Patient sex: M
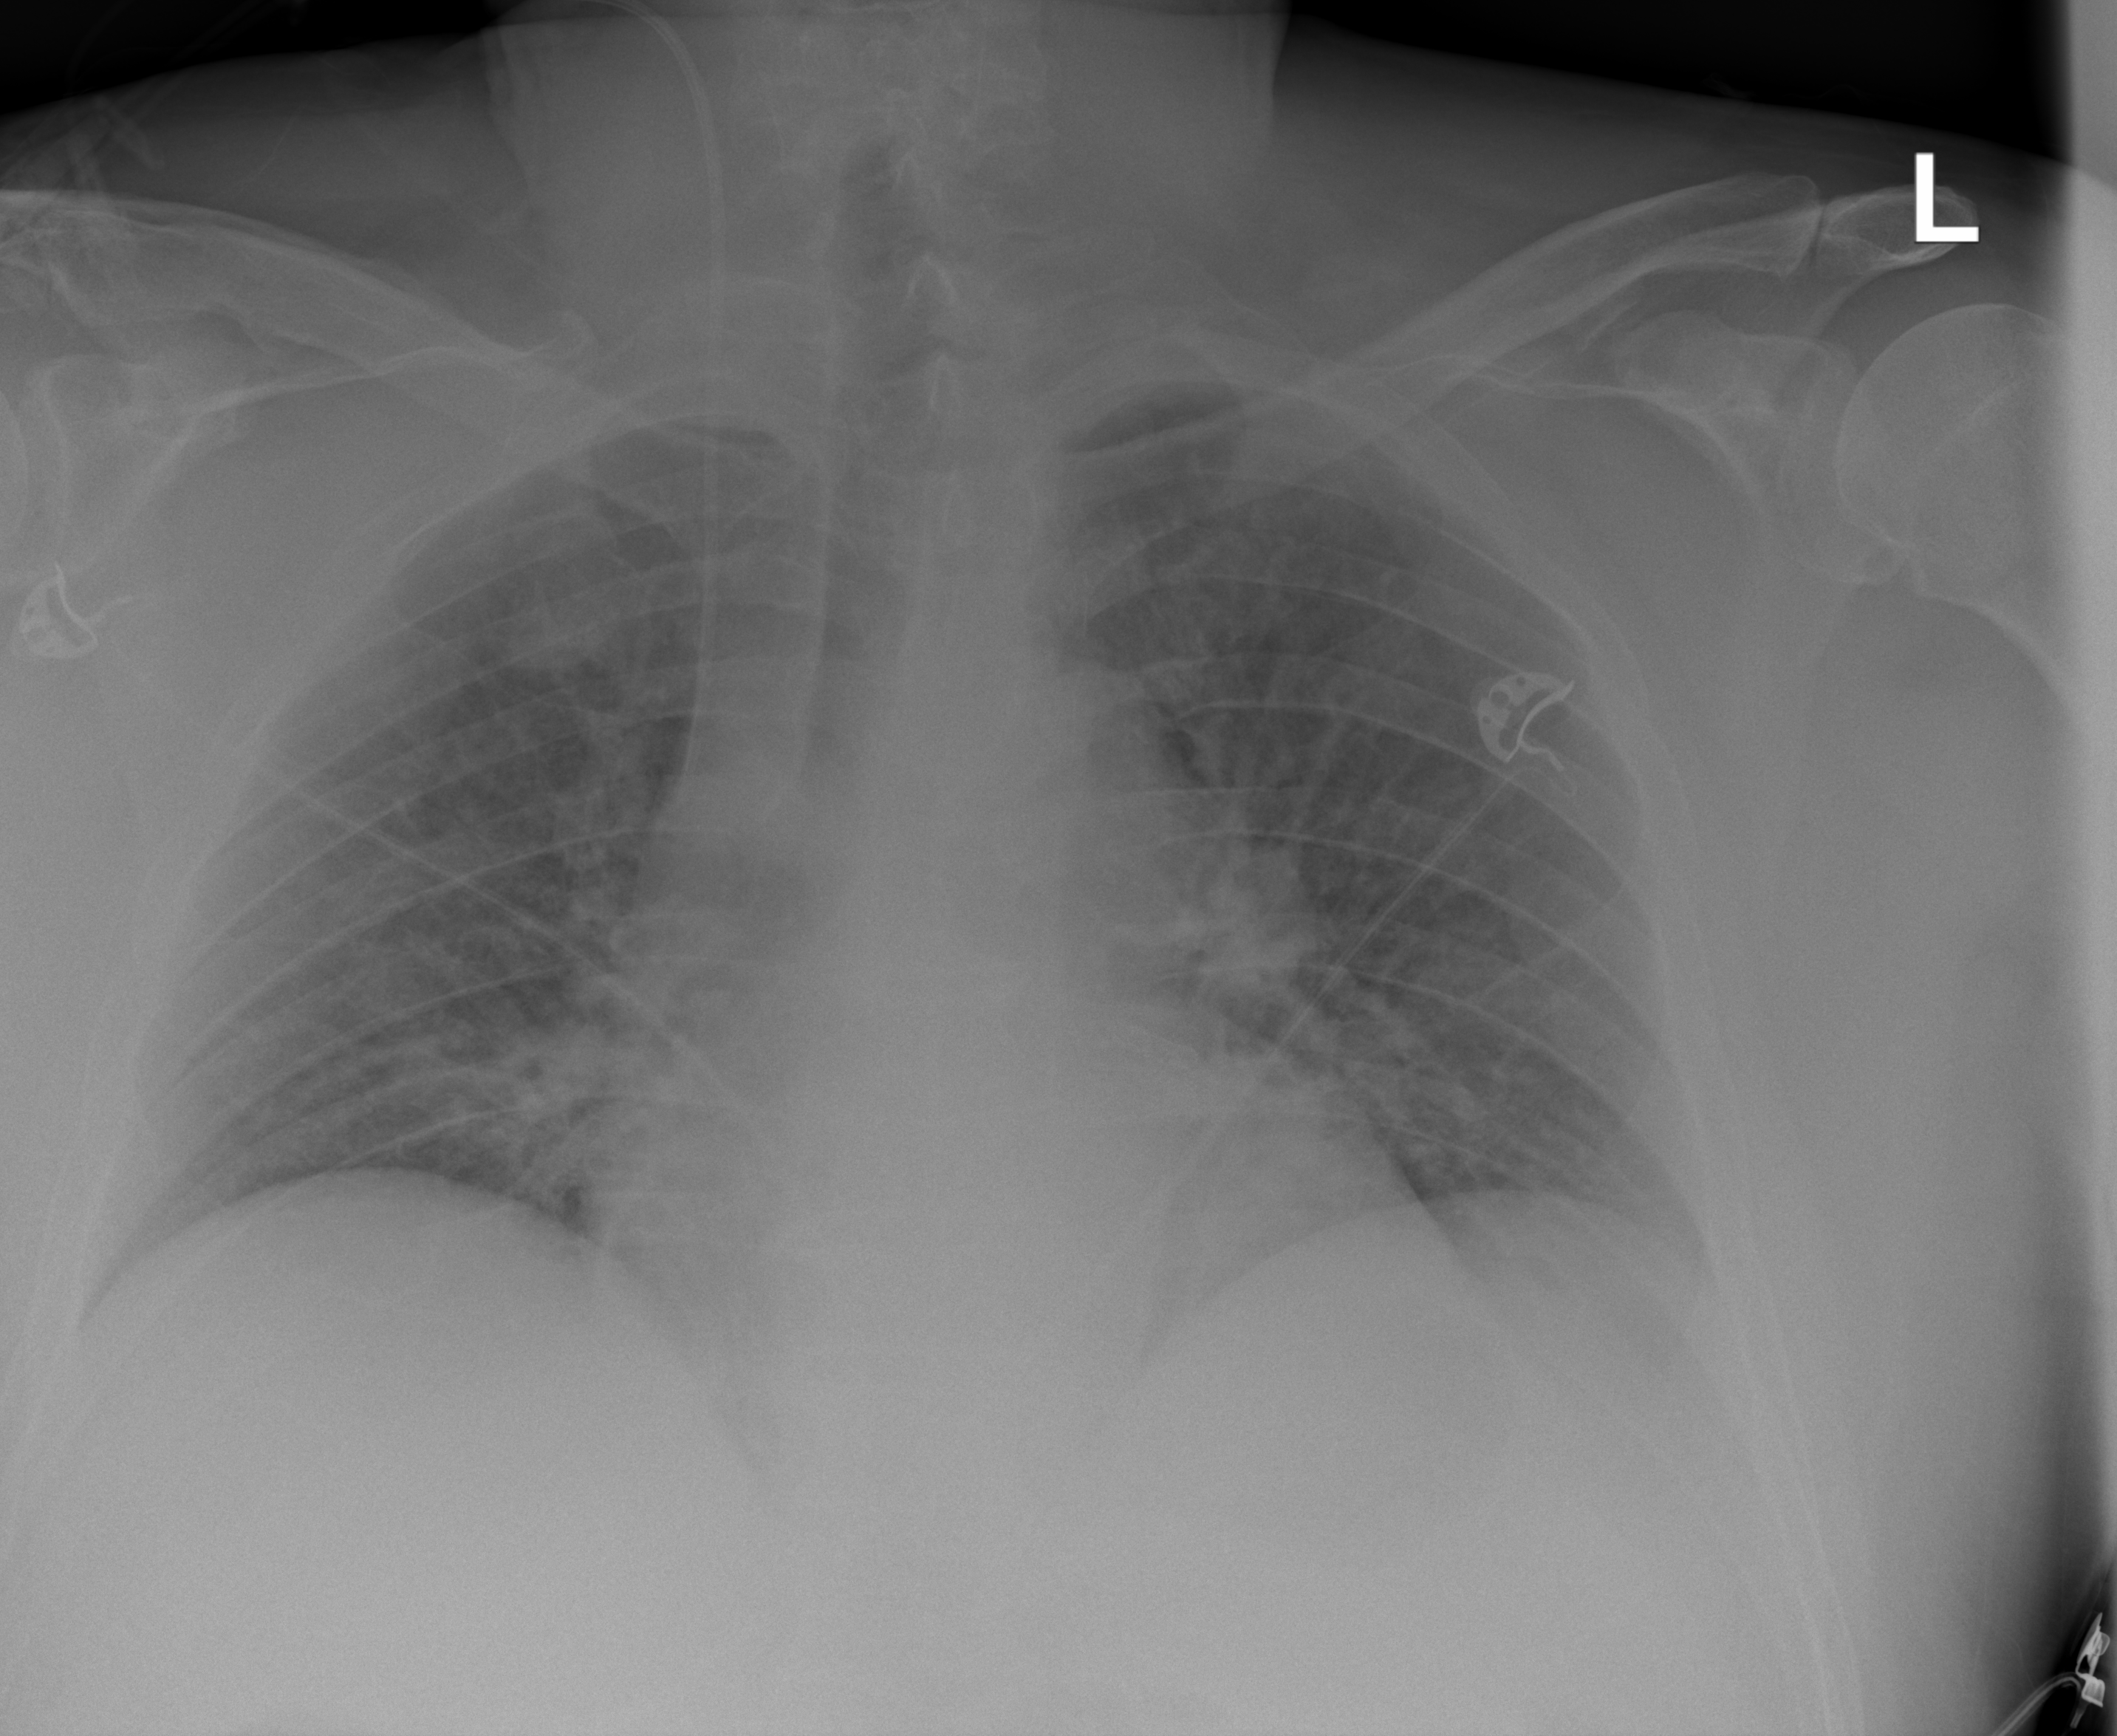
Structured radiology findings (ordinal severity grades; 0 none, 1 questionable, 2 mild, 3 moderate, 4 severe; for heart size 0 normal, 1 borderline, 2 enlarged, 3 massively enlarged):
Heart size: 1
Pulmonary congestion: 2
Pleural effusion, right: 0
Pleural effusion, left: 1
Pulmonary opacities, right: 0
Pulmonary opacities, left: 0
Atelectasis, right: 2
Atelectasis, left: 0